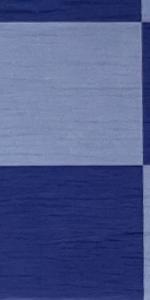
Label: Empty